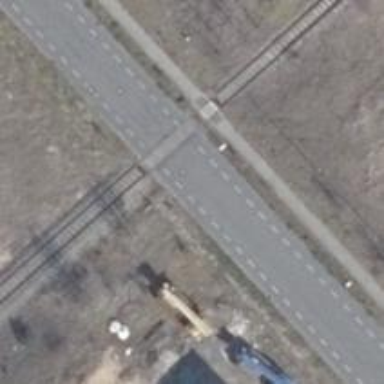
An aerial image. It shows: Crossing for the railway.